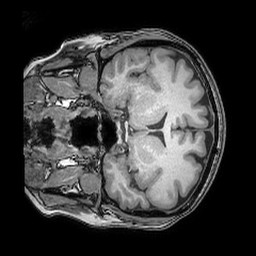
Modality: T1w
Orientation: coronal
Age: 44
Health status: ill
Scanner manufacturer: philips
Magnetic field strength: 3 T
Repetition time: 0.007 s
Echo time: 0.003501 s